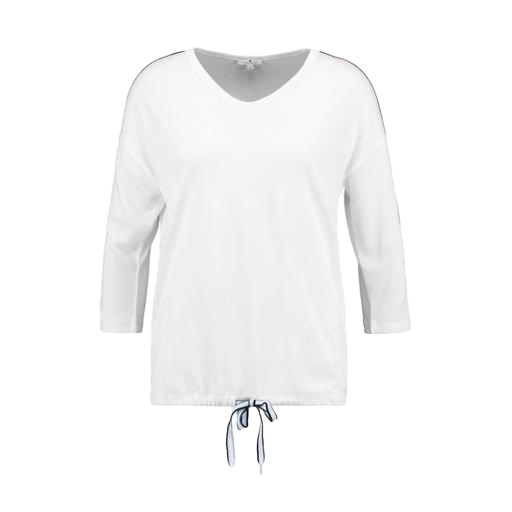
white three-quarter-sleeve top only macy, drawstring jersey t-shirt, white elevated sporty t-shirt, white background